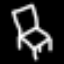
Label: chair